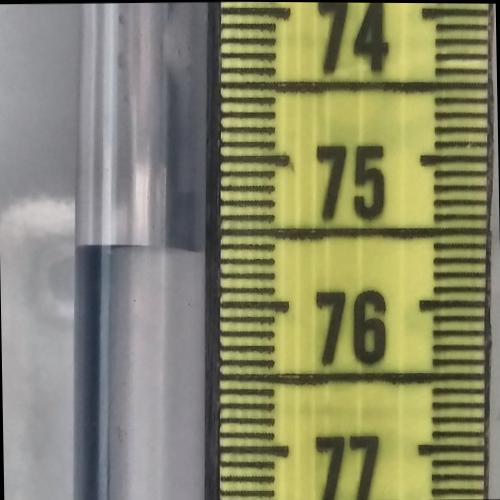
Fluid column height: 75.6 cm